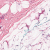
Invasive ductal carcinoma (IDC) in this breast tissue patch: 0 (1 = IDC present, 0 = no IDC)